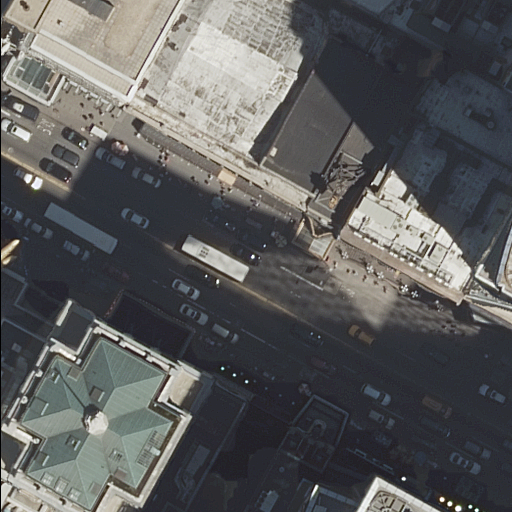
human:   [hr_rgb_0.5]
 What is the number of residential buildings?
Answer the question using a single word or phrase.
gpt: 9

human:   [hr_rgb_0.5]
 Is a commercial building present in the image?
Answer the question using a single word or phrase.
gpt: yes

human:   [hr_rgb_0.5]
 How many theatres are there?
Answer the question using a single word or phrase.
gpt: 3

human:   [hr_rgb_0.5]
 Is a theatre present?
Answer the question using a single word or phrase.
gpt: yes

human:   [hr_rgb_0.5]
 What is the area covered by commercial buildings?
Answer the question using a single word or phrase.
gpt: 3944m2

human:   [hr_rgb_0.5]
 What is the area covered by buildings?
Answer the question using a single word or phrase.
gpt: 12838m2

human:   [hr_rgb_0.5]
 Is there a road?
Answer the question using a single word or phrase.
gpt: yes

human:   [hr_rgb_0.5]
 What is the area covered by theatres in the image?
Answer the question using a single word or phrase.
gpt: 2785m2

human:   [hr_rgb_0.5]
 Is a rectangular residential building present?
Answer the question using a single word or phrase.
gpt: yes

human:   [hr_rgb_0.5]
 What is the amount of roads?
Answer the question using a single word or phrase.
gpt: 1

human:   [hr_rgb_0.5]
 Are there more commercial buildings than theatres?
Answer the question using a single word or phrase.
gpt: no

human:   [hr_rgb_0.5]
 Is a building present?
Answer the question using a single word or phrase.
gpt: yes

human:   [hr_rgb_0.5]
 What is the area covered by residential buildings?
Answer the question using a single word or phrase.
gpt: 8595m2

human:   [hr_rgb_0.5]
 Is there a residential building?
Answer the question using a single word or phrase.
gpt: yes

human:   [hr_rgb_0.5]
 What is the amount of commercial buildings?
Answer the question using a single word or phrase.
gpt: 1

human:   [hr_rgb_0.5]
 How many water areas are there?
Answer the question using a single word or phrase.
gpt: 0

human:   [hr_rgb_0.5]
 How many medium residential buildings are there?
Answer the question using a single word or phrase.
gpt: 2

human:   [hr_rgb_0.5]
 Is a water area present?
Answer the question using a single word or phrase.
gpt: no

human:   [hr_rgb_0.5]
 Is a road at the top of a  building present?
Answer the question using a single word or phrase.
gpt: yes

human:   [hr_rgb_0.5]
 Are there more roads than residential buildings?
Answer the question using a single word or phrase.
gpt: no

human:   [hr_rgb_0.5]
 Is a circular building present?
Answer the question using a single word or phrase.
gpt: no

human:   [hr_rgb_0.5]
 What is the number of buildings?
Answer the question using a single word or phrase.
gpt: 13

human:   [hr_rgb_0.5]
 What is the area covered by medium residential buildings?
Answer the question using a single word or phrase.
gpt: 688m2

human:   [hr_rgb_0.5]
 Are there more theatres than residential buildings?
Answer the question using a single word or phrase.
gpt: no

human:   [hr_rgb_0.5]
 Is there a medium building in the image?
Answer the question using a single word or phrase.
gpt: yes

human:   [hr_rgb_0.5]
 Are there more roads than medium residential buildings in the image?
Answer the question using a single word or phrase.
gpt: no

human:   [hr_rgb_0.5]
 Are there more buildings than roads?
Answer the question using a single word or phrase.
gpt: yes

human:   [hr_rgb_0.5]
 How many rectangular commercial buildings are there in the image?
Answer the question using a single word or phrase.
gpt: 0

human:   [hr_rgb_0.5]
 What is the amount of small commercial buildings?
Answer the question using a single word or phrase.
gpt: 0

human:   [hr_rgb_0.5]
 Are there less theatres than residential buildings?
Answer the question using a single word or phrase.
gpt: yes

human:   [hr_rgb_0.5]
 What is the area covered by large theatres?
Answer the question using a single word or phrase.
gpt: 2612m2

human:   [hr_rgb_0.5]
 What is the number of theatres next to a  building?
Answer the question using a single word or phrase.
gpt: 3

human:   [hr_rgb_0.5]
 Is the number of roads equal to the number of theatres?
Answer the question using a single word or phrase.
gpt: no

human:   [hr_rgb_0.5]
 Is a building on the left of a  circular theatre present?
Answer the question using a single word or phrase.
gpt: no

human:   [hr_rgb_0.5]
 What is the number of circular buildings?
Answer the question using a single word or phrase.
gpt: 0

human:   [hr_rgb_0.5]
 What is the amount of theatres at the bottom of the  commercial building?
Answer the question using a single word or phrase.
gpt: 1

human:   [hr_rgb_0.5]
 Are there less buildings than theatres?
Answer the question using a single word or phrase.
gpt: no

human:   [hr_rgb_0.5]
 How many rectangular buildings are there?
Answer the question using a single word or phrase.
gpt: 7

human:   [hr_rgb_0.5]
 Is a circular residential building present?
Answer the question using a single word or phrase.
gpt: no

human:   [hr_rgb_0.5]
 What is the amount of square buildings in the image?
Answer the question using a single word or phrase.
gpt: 0

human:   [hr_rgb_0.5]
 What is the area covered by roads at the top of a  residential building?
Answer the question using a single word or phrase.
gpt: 0m2

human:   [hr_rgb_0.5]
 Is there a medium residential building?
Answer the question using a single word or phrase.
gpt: yes

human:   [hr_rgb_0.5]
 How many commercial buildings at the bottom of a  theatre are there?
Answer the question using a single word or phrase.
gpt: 0

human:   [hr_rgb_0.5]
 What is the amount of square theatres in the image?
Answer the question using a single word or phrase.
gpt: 0

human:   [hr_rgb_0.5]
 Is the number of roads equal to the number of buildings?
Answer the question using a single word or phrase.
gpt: no

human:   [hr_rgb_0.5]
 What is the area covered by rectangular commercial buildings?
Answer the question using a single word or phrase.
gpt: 0m2

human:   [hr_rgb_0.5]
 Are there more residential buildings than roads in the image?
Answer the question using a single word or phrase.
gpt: yes

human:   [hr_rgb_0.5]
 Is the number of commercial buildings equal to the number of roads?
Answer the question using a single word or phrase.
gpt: yes

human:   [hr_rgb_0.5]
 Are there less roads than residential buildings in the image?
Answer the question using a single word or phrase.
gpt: yes

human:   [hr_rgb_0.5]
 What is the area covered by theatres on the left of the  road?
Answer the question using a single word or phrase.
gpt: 0m2

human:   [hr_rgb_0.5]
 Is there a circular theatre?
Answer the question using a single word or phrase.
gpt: no

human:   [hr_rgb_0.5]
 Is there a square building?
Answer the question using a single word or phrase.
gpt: no

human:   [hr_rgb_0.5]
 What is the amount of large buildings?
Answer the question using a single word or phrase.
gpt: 4

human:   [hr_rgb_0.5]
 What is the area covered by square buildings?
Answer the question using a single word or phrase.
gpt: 0m2

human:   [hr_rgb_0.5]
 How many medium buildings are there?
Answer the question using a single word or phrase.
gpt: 4

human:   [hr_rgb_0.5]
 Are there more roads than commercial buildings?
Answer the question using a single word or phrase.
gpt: no

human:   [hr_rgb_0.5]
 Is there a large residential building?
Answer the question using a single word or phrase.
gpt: yes

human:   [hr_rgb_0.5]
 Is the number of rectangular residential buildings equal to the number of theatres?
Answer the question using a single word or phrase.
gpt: no

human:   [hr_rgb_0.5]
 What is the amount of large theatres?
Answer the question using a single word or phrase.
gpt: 1

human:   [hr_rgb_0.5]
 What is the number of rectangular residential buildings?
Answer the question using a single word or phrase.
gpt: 4

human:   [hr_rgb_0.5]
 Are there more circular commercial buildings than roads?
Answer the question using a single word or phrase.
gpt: no

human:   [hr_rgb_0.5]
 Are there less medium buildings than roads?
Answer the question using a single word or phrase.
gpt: no

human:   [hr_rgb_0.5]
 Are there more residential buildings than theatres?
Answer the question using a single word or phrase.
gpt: yes

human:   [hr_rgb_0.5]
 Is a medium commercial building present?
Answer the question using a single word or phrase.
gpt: no